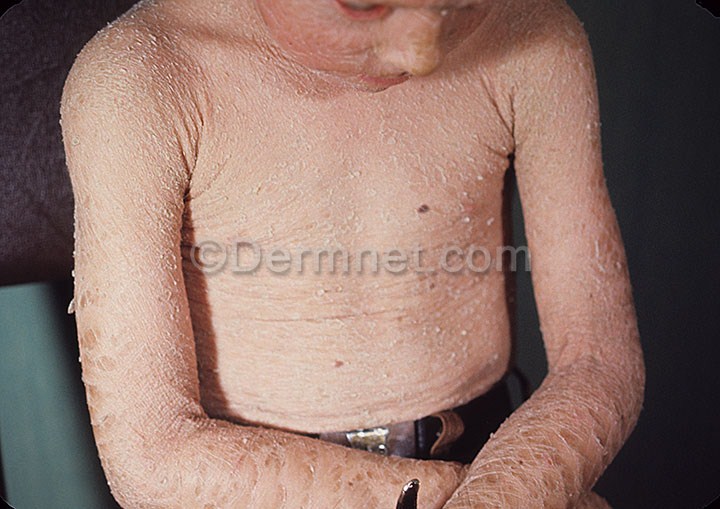
Disease: Atopic Dermatitis Photos